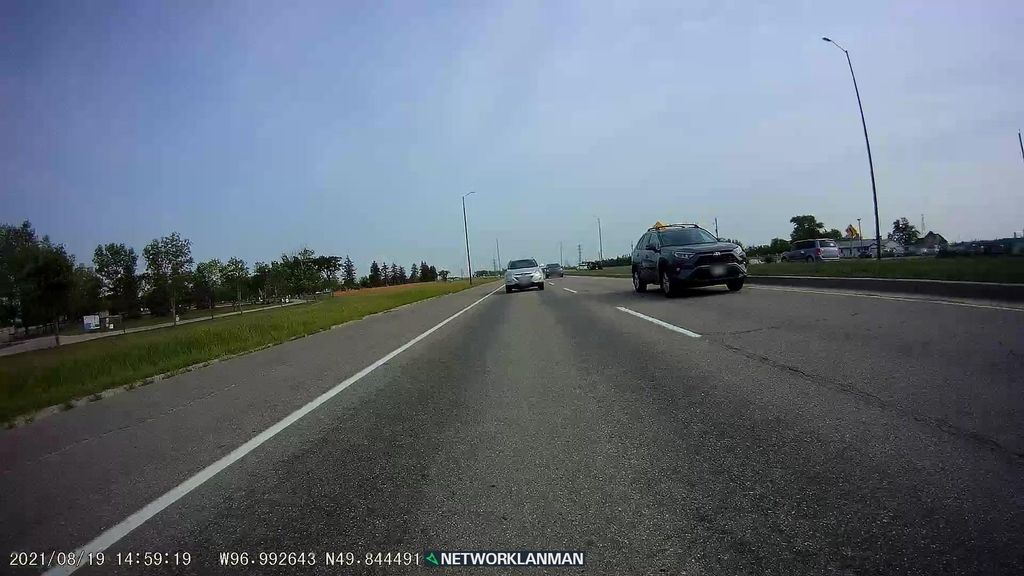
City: winnipeg